Question: I have a code that searches items from a search bar, however it is on a select dropdown with the search:
[]
However I reciently decided i did not want the select and only the query filter, how would I seperate the code? From the select to independent search. Here is the code I used:
# Javascript:
'''
// AngularJS
var phonecatApp = angular.module('app', []);
phonecatApp.controller('ListCtrl', function ($scope) {
$scope.items = [{
'name': 'Item 1'
}, {
'name': 'Item 2'
}, {
'name': 'Account 3'
}, {
'name': 'Account 4'
}, {
'name': 'Item 5'
}, {
'name': 'Item 6'
}, {
'name': 'User 7'
}, {
'name': 'User 8'
}, {
'name': 'Item 9'
}, {
'name': 'Item 10'
}, {
'name': 'Item 11'
}, {
'name': 'Item 12'
}, {
'name': 'Item 13'
}, {
'name': 'Item 14'
}, {
'name': 'User 15'
}, {
'name': 'User 16'
}, {
'name': 'Person 17'
}, {
'name': 'Person 18'
}, {
'name': 'Person 19'
}, {
'name': 'Item 20'
}, ];
});
// jQuery
$('.dropdown-menu').find('input').click(function (e) {
e.stopPropagation();
});
'''
# HTML:
'''
<div class="dropdown dropdown-scroll" ng-app="app">
<button class="btn btn-default dropdown-toggle" type="button" id="dropdownMenu1" data-toggle="dropdown">Select <span class="caret"> </span>
</button>
<ul class="dropdown-menu" role="menu" aria-labelledby="dropdownMenu1" ng-controller="ListCtrl">
<li role="presentation">
<div class="input-group input-group-sm search-control"> <span class="input-group-addon">
<span class="glyphicon glyphicon-search"></span>
</span>
<input type="text" class="form-control" placeholder="Query" ng-model="query"></input>
</div>
</li>
<li role="presentation" ng-repeat='item in items | filter:query'> <a href="#"> {{item.name}} </a>
</li>
</ul>
</div>
'''
# CSS:
'''
.dropdown.dropdown-scroll .dropdown-menu {
max-height: 200px;
width: 60px;
overflow: auto;
}
.search-control {
padding: 5px 10px;
}
'''
# JSFiddle
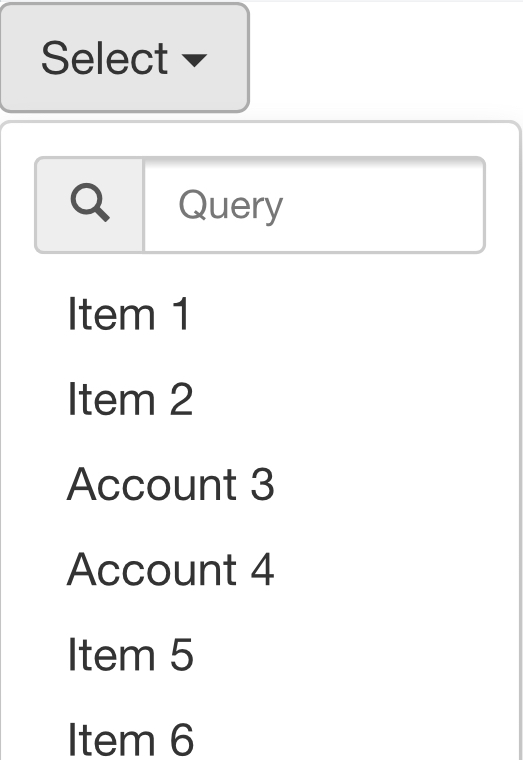
Answer: You can have just input field on the vie initially then on query edit you show the filtered options to user & when user selects the option you can hide all the options. So this way it'll appear & work just like Typehead. So you can change your template to as follows:
'''
<div class="body-container" ng-app="app">
<div ng-controller="ListCtrl">
<div class="input-group input-group-sm search-control">
<span class="input-group-addon">
<span class="glyphicon glyphicon-search"></span>
</span>
<input type="text" class="form-control" placeholder="Query"
ng-model="query" ng-change="queryUpdated()" />
</div>
<div class="items" ng-hide="isSelected">
<p class="search-items" ng-click="selectItem(item.name)"
ng-repeat='item in items | filter:query track by $index'> {{item.name}}
</p>
</div>
</div>
</div>
'''
Then along with your existing controller code add these two functions:
'''
$scope.selectItem = function(selected) {
$scope.query = selected;
$timeout(function() {
$scope.isSelected = true;
});
}
$scope.queryUpdated = function() {
$scope.isSelected = false;
}
'''
So this way you can have Typehead like feature & also you can change its behavior according to requirement like showing list on first load or when user unaware of options at all.
<URL>
Now you can implement same thing using Angular UI Bootstrap plugin library. With that your code will look
'''
<input type="text" ng-model="selected"
uib-typeahead="item.name for item in items | filter:$viewValue | limitTo:8"
class="form-control">
'''
Here uib-typehead directive from library will handle addition of template for dropdown options & handling its animation using ngAnimate.
<URL>